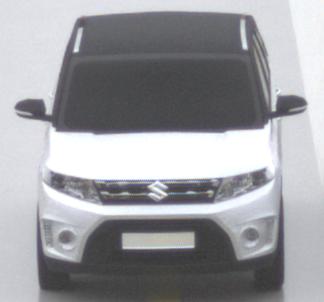
Make: Suzuki
Model: Vitara 1.6
Detailed model: Vitara (LY)
Model produced from: 2015/04
Model produced until: 2018/08
Doors: 5
Color: white
Road condition: wet road
Daytime: morning or afternoon
Contrast: low contrast